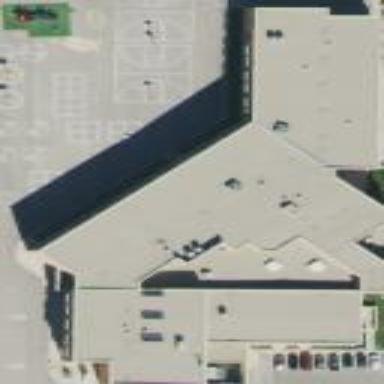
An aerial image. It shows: School building.